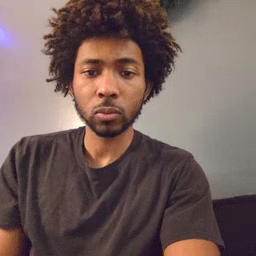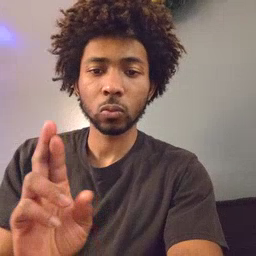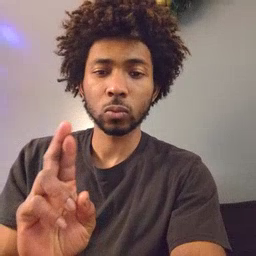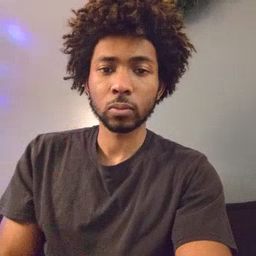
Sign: refrigerator